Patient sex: M
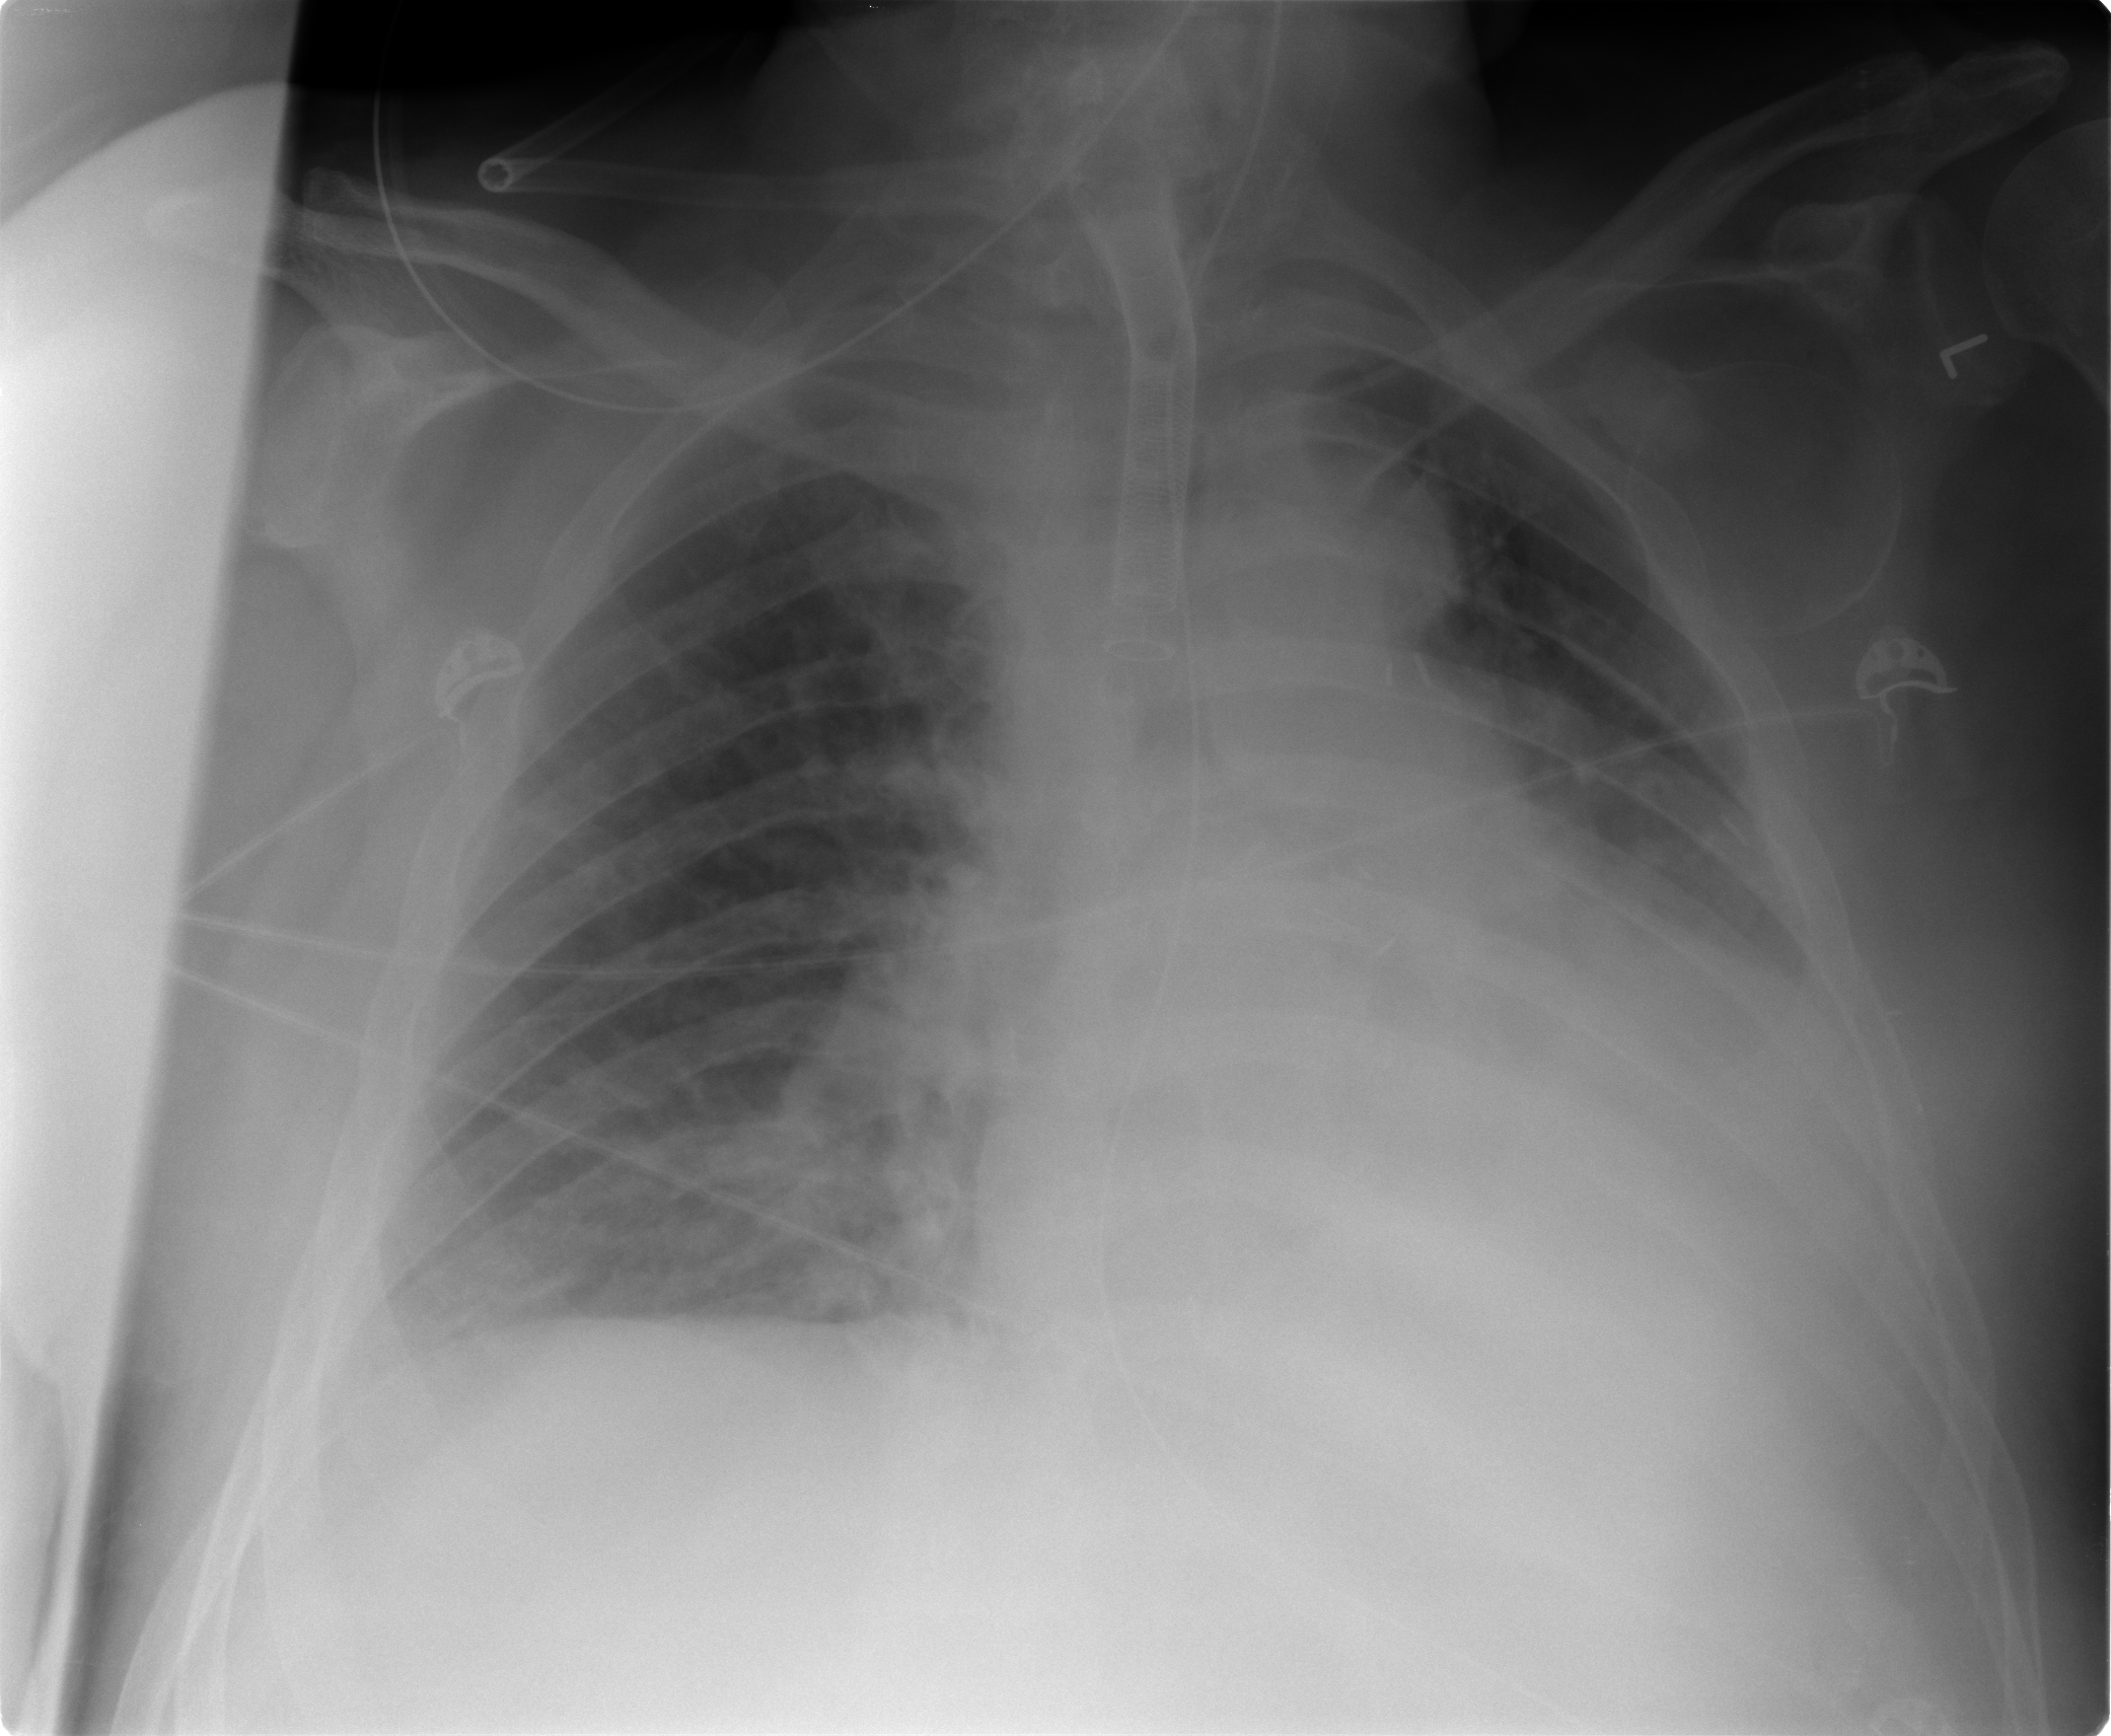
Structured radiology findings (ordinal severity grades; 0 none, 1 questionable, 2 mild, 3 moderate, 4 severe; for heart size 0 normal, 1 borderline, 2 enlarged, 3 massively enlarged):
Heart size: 2
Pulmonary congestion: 2
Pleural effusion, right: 1
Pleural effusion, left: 2
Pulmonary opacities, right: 1
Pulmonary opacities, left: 0
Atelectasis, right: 1
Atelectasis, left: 2